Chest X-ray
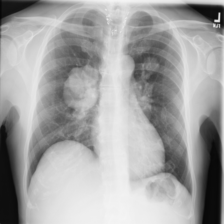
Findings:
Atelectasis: negative
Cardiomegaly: negative
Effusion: negative
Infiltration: negative
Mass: positive
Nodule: negative
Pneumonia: negative
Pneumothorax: negative
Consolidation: negative
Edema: negative
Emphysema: negative
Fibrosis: negative
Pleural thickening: negative
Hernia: negative